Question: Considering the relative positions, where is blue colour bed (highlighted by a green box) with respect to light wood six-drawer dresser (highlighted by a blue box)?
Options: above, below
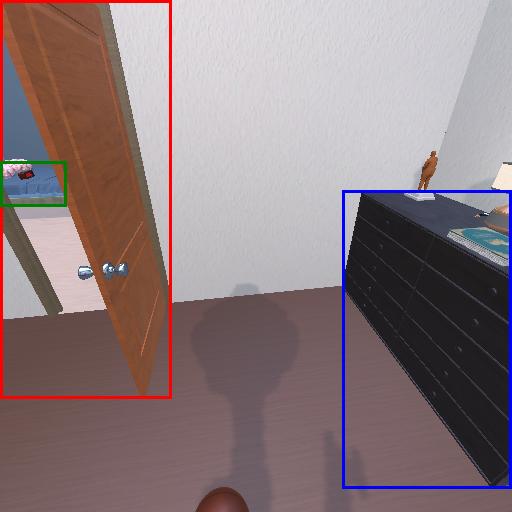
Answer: above